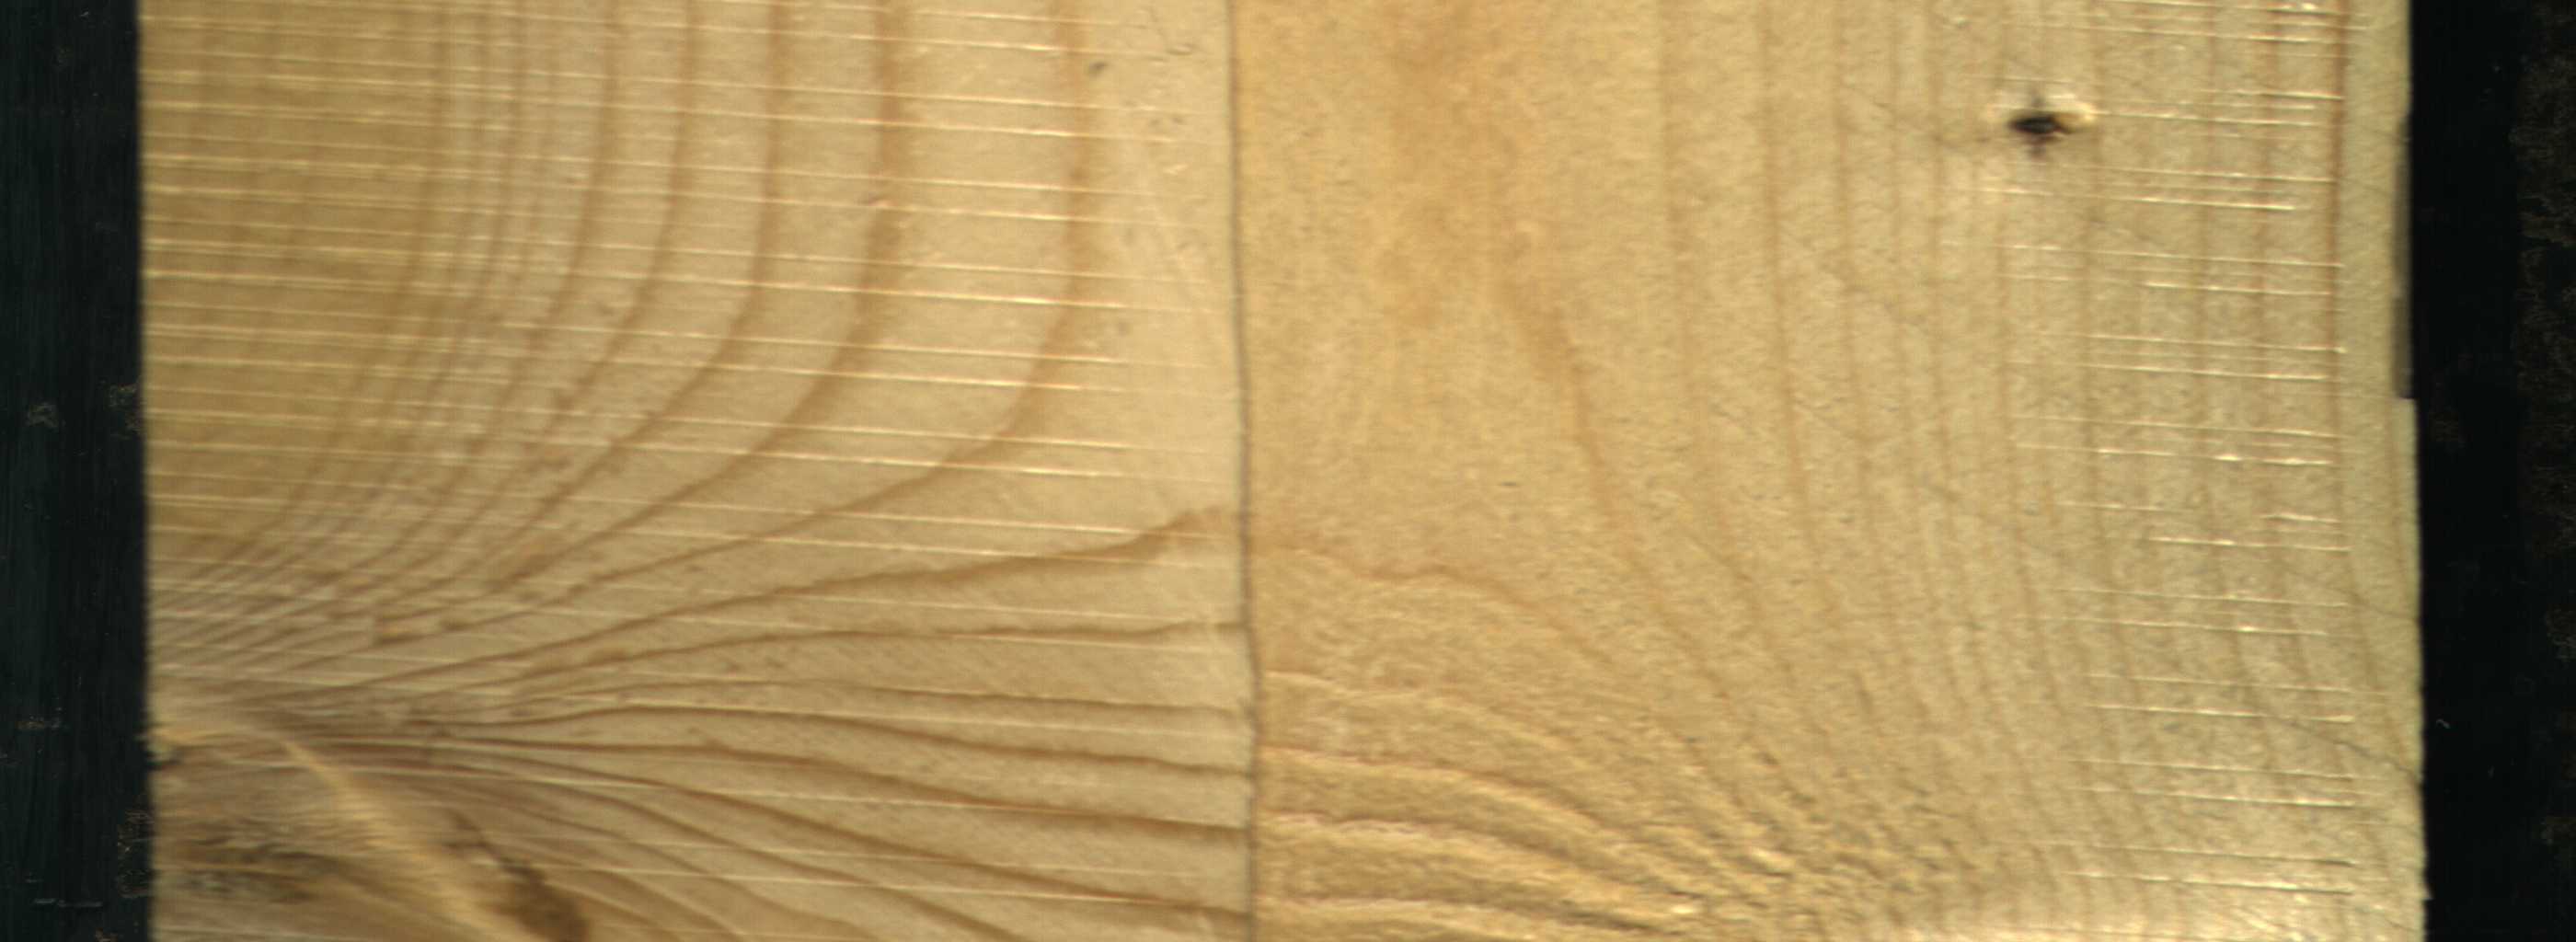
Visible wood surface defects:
Dead_Knot
Live_Knot